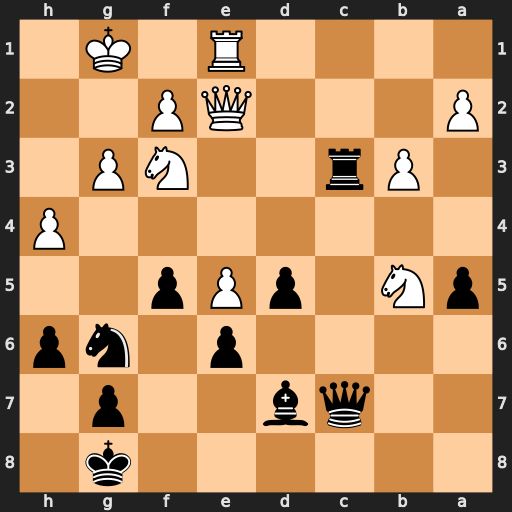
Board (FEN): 6k1/2qb2p1/4p1np/pN1pPp2/7P/1Pr2NP1/P3QP2/4R1K1
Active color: b
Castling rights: -
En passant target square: -
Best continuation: Bxb5 Qxb5 Rxf3